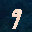
Label: 9